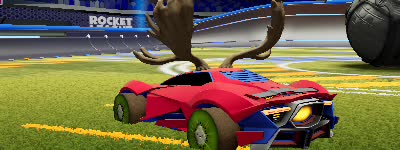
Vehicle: werewolf